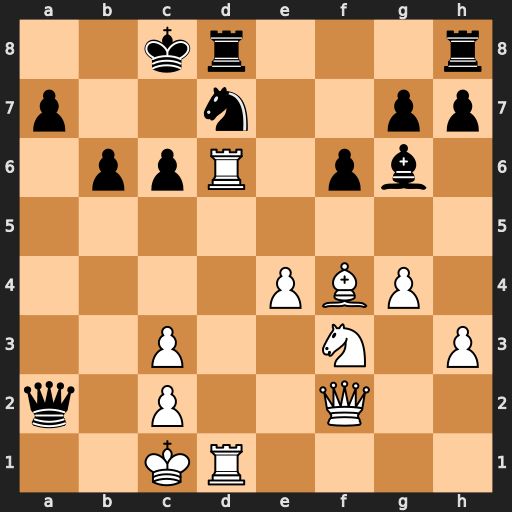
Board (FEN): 2kr3r/p2n2pp/1ppR1pb1/8/4PBP1/2P2N1P/q1P2Q2/2KR4
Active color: w
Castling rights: -
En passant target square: -
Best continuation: Rxc6+ Kb7 Rc7+ Ka8 Rdxd7 Rxd7 Rxd7